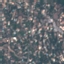
Label: Residential